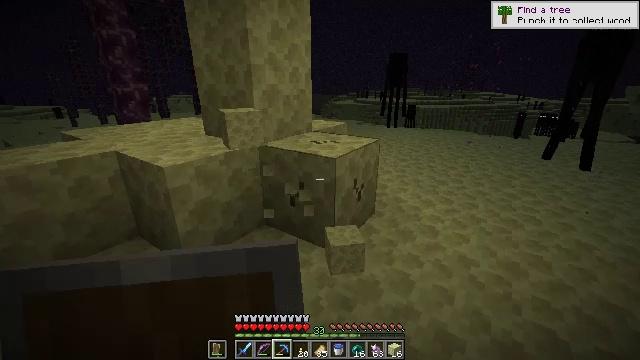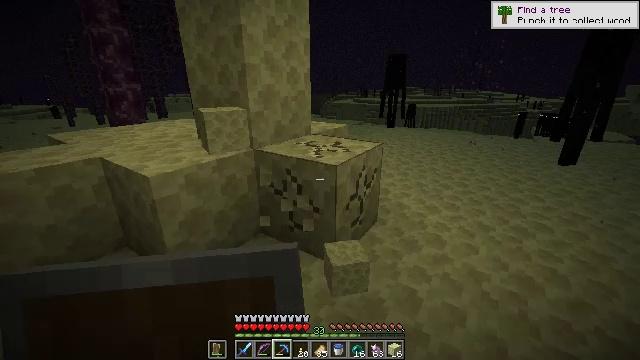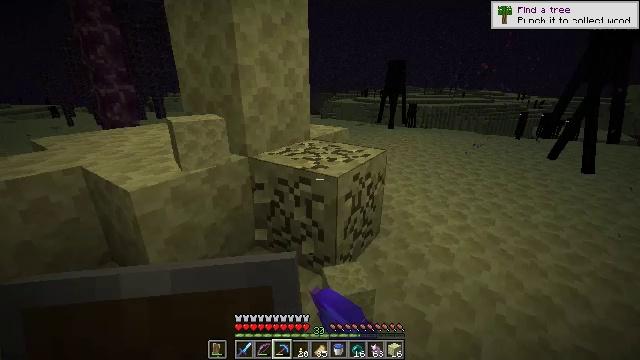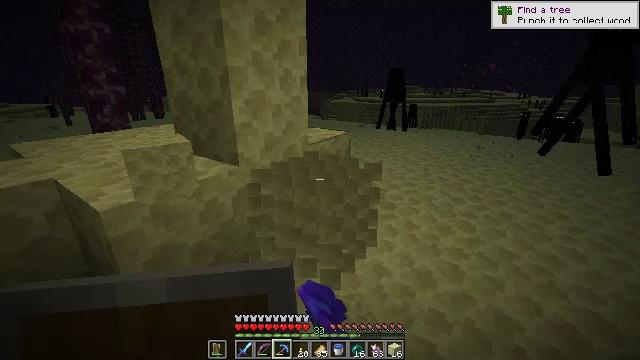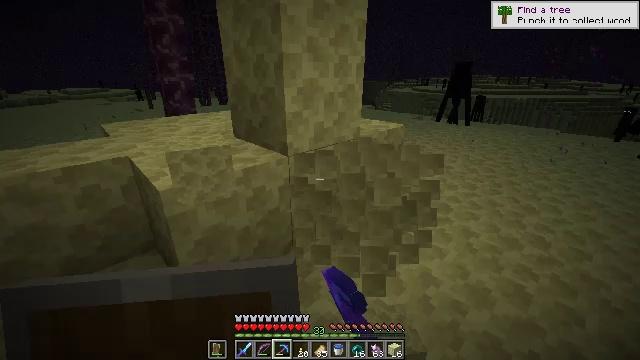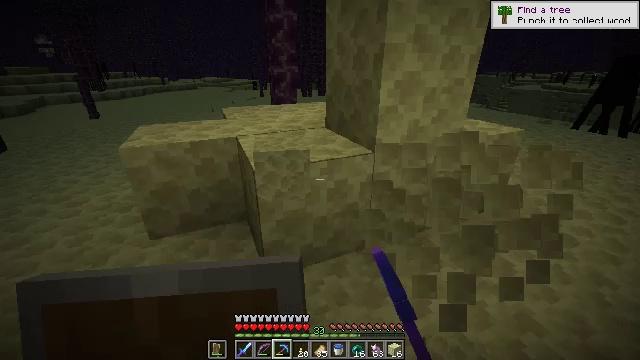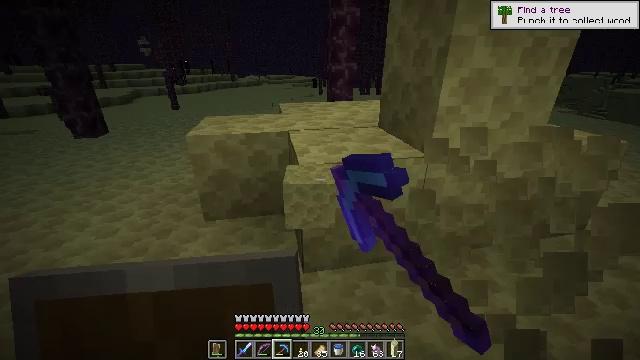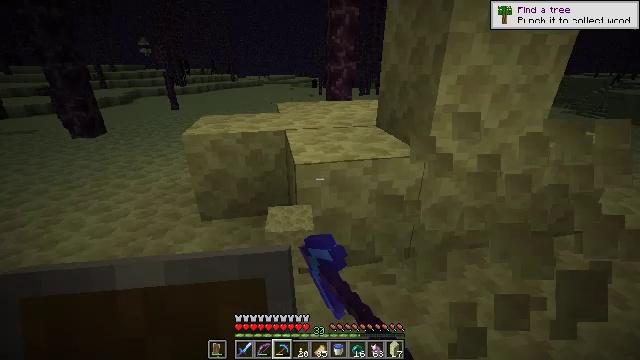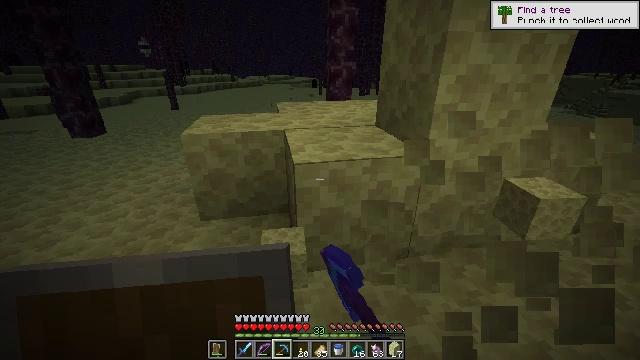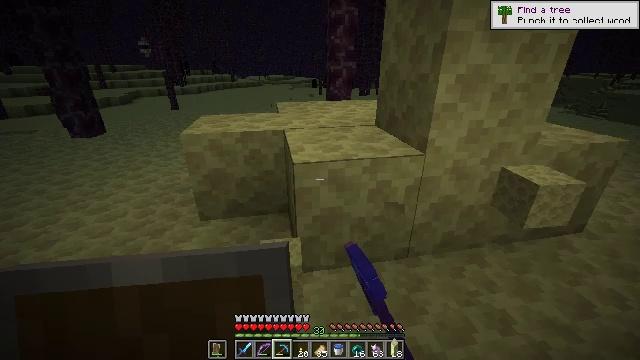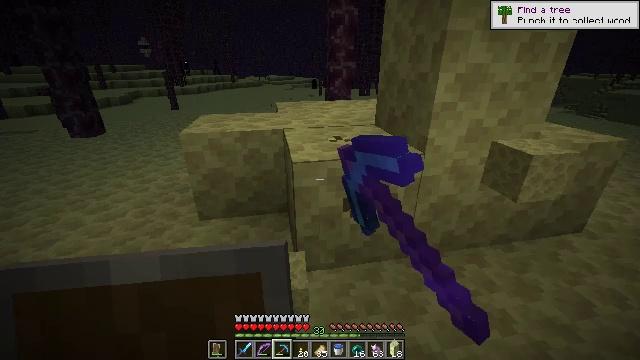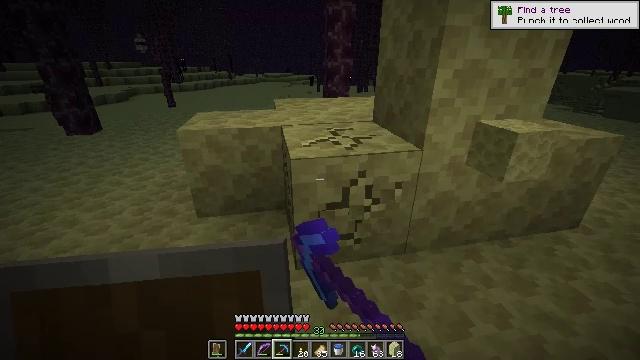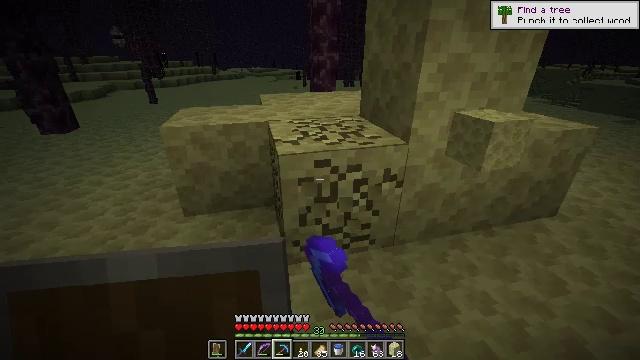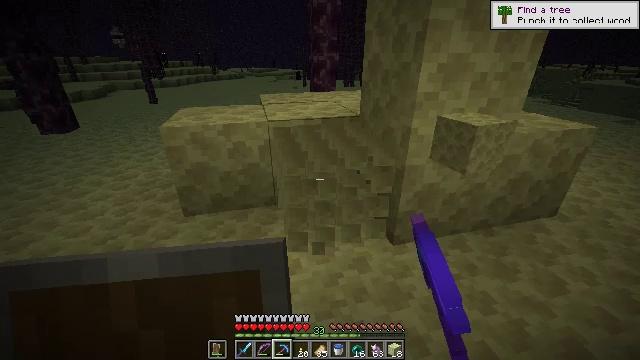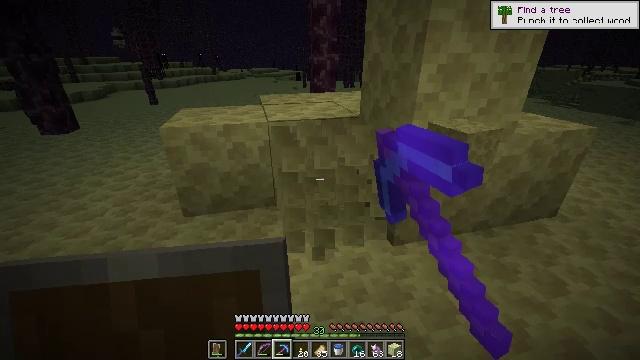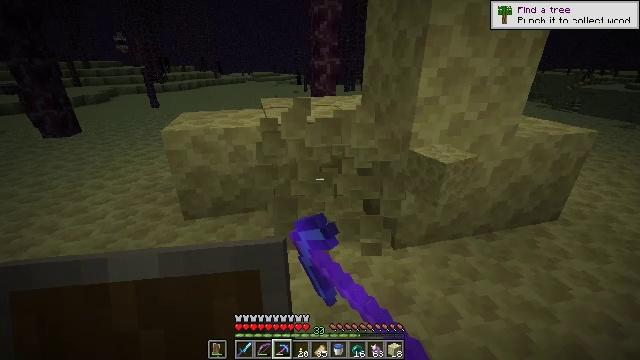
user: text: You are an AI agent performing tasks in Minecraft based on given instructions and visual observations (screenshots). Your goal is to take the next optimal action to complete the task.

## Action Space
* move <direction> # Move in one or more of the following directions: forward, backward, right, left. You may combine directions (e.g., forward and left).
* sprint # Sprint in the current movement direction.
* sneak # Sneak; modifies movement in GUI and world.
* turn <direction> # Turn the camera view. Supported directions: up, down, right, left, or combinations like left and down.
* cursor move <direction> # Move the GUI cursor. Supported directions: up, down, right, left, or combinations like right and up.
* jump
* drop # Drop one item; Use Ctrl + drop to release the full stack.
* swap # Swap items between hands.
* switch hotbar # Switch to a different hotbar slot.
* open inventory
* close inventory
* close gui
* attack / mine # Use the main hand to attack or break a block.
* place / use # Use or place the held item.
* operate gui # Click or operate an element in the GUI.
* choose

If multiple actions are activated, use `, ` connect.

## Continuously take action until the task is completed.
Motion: motion action
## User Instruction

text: Collect end stone for your base.
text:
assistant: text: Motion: move forward, attack / mine
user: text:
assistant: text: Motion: move forward, attack / mine
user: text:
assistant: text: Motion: move forward, attack / mine
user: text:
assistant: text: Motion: turn left and down, attack / mine
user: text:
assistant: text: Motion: turn left and down, attack / mine
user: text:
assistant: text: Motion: turn left, attack / mine
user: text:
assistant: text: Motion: attack / mine
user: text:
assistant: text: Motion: attack / mine
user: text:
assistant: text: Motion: attack / mine
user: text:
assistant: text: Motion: attack / mine
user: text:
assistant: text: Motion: attack / mine
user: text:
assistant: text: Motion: turn right and down, attack / mine
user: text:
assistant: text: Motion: attack / mine
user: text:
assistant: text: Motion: attack / mine
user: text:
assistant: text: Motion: attack / mine
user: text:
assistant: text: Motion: turn up, attack / mine
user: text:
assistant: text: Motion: turn up, attack / mine
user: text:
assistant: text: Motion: turn up, attack / mine
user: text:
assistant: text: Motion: turn up, attack / mine
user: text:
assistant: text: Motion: attack / mine
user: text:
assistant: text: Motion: attack / mine
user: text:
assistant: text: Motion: attack / mine
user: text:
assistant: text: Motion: attack / mine
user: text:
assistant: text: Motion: move forward and move left, attack / mine
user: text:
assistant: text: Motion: move forward and move left, attack / mine
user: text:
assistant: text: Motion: move forward and move left, attack / mine
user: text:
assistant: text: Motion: move forward and move left, turn left and down, attack / mine
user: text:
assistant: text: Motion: move forward and move left, attack / mine
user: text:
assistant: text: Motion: turn right and down, attack / mine
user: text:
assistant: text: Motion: turn right and down, attack / mine